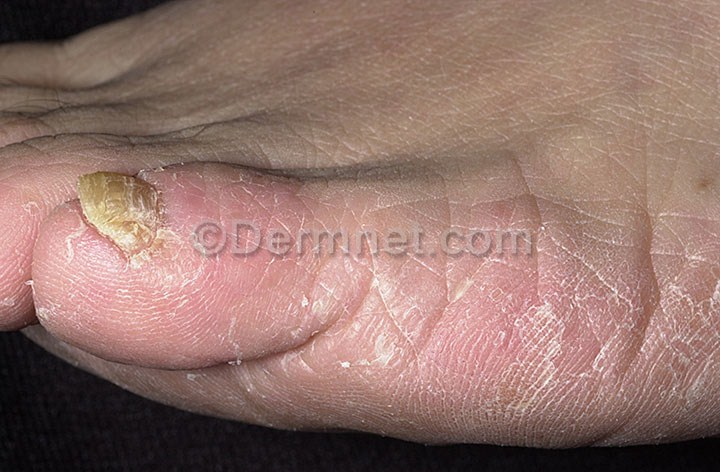
Disease: Tinea Ringworm Candidiasis and other Fungal Infections